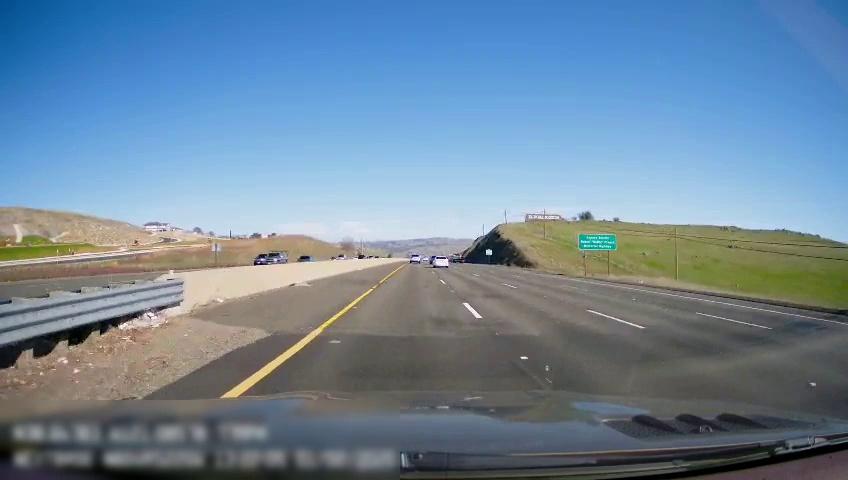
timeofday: Day
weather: Sunny
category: Drivable Space
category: Drivable Space
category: Vehicles | SUV
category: Vehicles | Car
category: Vehicles | SUV
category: Vehicles | Car
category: Vehicles | Car
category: Vehicles | Other LV
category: Lanes | Current Lane
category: Lanes | Current Lane
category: Lanes | Alternate Lane
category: Lanes | Alternate Lane
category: Lanes | Alternate Lane
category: Traffic | Signs